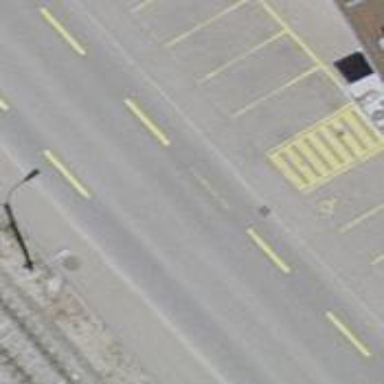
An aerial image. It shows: Uncontrolled zebra crossing on the road.